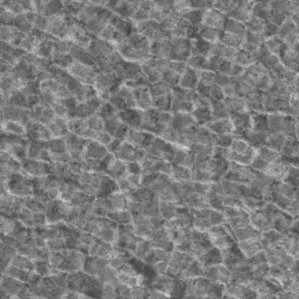
Label: frost